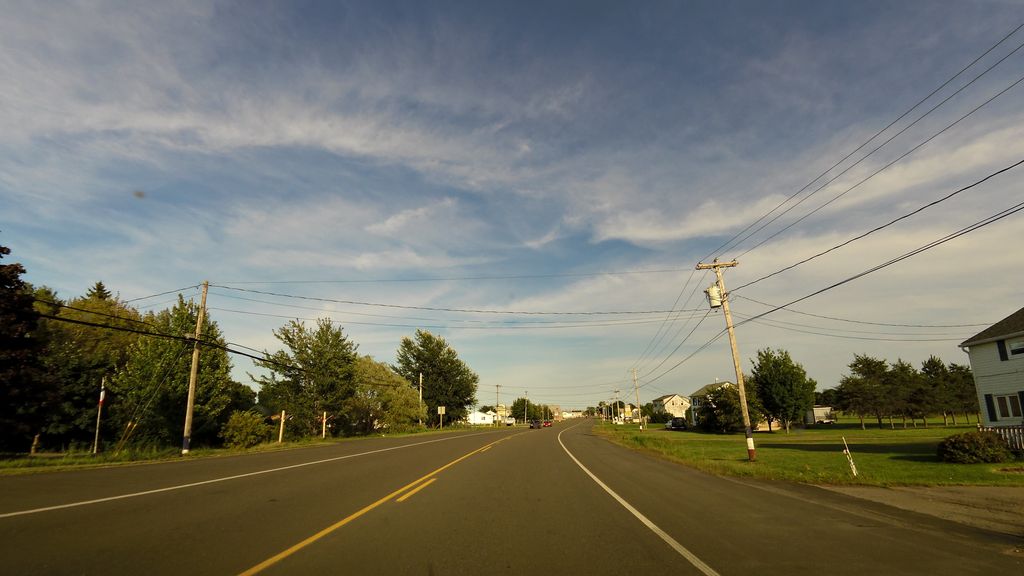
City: charlottetown